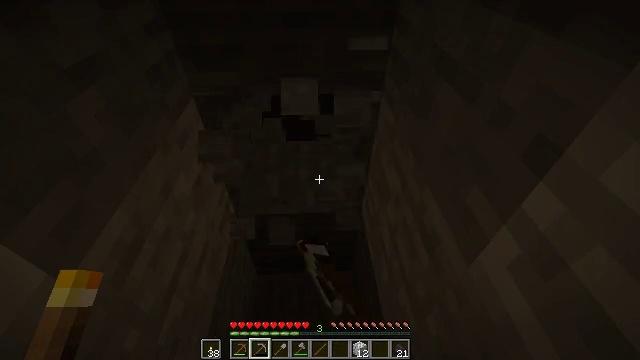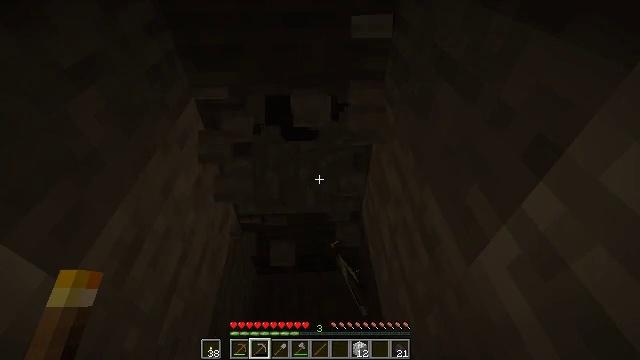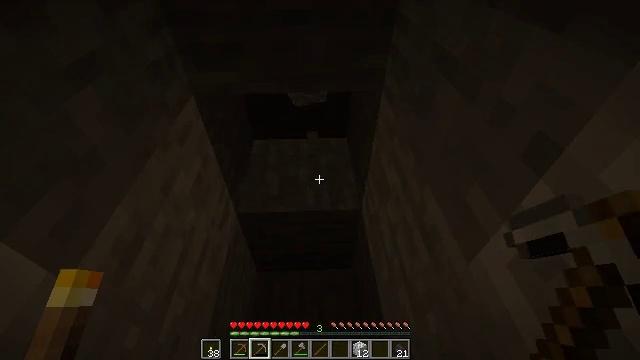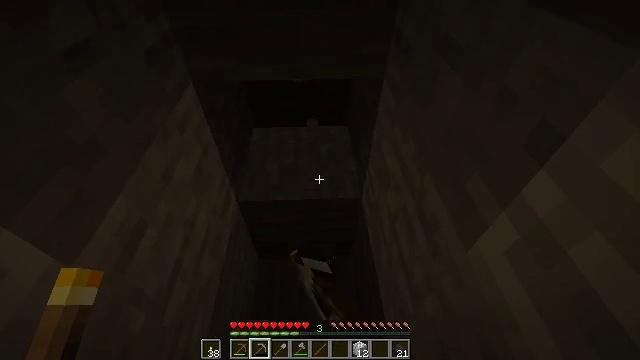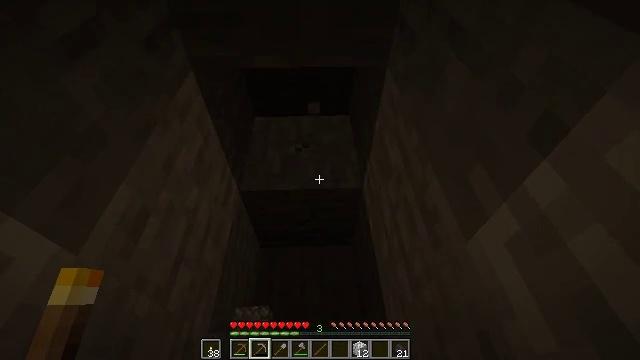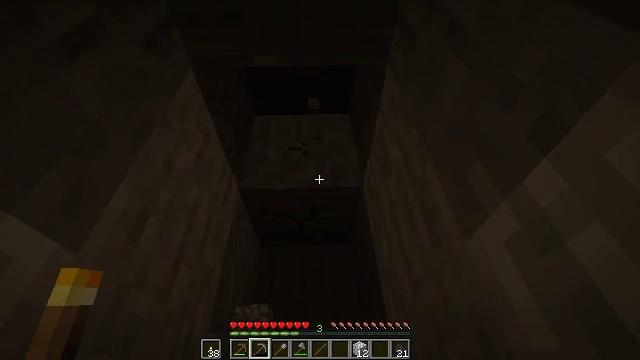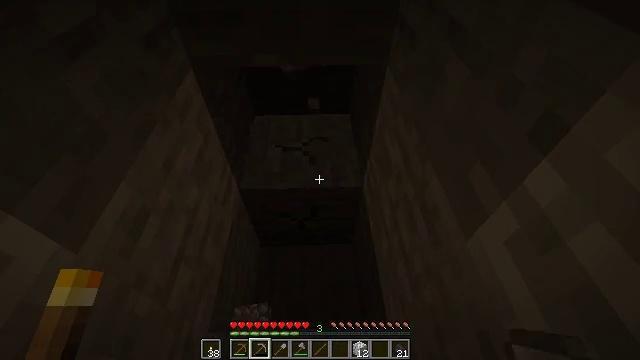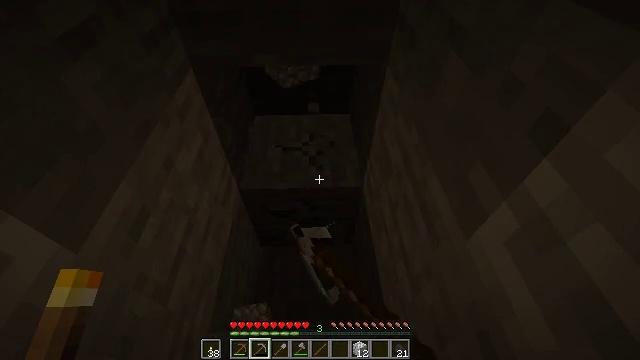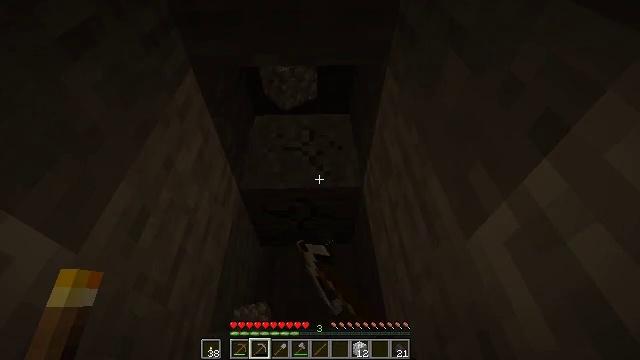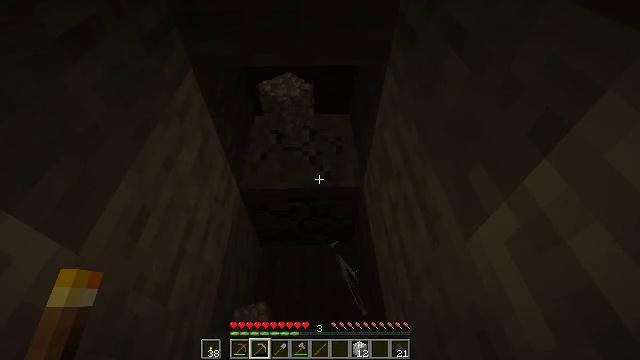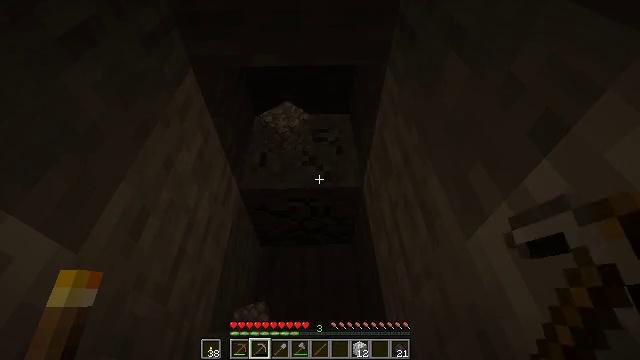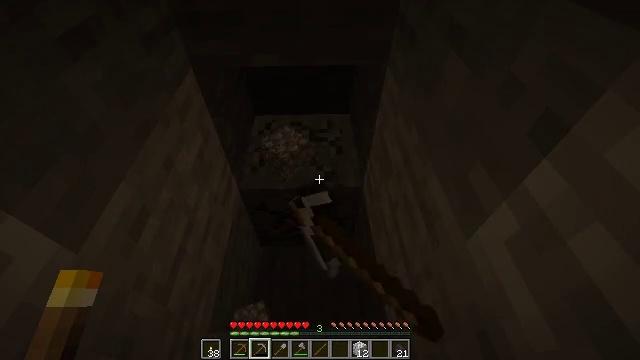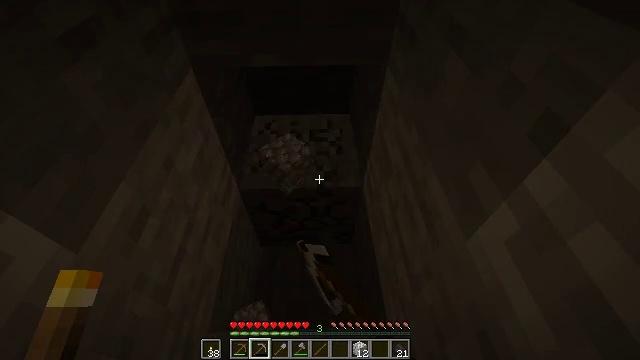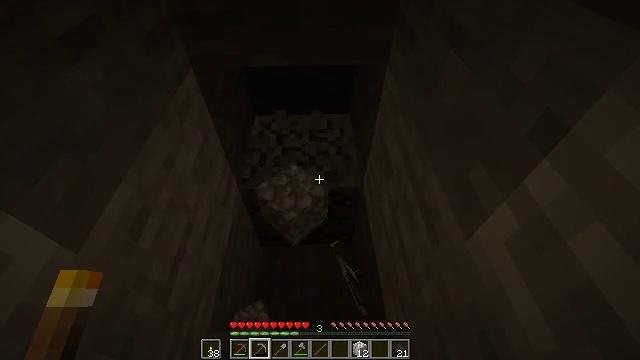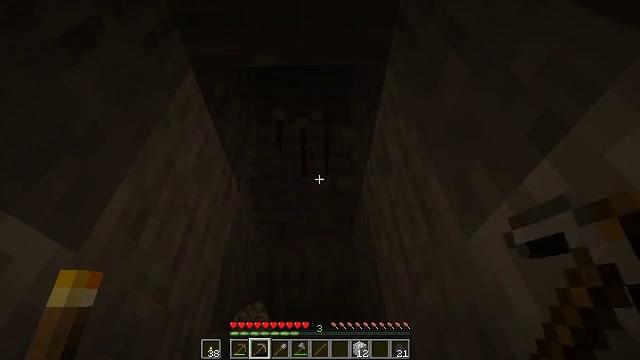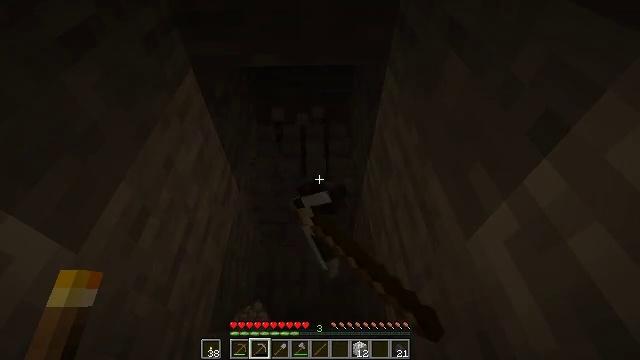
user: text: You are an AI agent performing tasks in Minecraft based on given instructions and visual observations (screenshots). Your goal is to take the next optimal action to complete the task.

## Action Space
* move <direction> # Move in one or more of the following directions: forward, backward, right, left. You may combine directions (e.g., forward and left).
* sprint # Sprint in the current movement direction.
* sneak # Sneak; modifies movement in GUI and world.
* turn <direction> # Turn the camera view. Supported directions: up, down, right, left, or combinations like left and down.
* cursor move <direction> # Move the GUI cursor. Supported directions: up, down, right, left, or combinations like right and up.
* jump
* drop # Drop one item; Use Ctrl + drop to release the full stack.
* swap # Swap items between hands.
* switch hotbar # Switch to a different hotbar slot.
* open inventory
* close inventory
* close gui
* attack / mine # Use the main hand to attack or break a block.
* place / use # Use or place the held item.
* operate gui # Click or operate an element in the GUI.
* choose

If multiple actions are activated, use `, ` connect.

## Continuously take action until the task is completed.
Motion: motion action
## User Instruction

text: Gather stone by using a pickaxe.
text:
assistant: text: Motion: attack / mine
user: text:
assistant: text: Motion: attack / mine
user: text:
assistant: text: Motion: turn down, attack / mine
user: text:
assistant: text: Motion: turn down, attack / mine
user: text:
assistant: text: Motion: attack / mine
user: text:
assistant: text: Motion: attack / mine
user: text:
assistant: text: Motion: attack / mine
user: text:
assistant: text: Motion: attack / mine
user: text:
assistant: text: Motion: attack / mine
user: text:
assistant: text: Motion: attack / mine
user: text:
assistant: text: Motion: attack / mine
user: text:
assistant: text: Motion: attack / mine
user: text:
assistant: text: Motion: attack / mine
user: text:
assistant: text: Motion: attack / mine
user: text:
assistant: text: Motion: attack / mine
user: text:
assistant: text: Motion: attack / mine
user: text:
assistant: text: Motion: attack / mine
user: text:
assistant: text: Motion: attack / mine
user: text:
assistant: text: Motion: attack / mine
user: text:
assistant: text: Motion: move forward, turn down, attack / mine
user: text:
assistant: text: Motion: move forward, turn down, attack / mine
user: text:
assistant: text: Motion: move forward, turn down, attack / mine
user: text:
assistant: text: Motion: move forward, turn down, attack / mine
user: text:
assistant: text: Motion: move forward, attack / mine
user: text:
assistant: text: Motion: move forward, attack / mine
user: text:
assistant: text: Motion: attack / mine
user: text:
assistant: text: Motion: attack / mine
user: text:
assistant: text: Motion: attack / mine
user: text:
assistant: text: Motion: attack / mine
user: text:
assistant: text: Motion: attack / mine